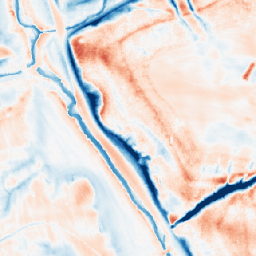
Category: trend_removal
Decomposition family: local_polynomial
Decomposition parameters: window_size: 31
degree: 2
Upsampling method: area
Upsampling parameters: scale: 4
Upsampling scale: 4